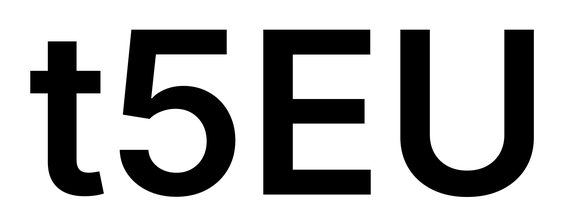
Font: Inter_SemiBold